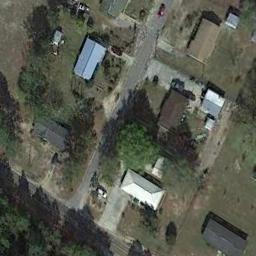
Label: residential